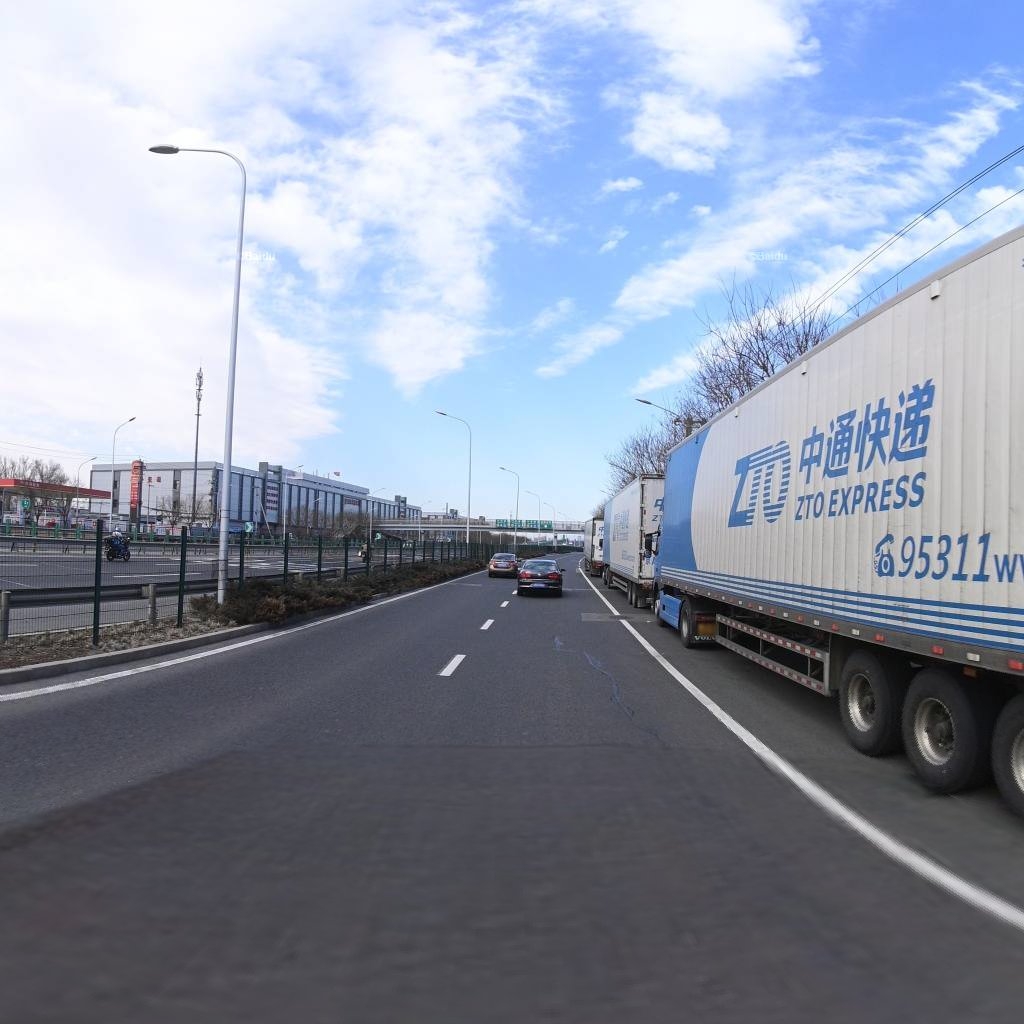
Region: Chaoyang
Road damage annotations: longitudinal patch